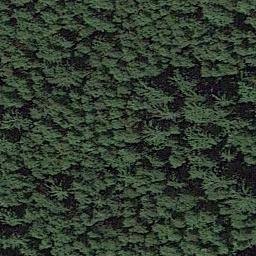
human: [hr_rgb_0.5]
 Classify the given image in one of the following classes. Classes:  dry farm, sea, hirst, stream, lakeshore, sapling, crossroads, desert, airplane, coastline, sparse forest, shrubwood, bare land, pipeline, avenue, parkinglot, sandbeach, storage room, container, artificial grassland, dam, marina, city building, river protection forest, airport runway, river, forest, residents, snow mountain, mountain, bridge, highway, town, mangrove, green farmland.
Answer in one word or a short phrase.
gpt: forest